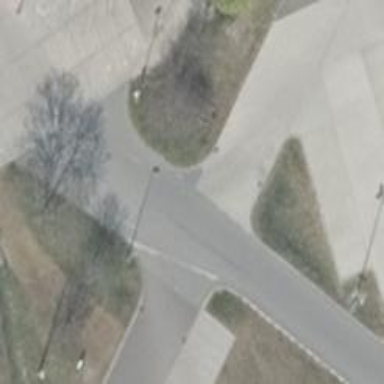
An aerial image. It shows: Asphalt parking aisle road for service vehicles.